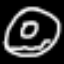
Label: donut